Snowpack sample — Buffalo Mountain, Silverthorne, Colorado, USA (1/25/25, 10:11 AM MST)
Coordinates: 39.6222, -106.1139
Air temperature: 22 °F
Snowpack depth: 110 cm
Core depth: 20 cm
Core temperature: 48.2 °F
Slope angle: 12°, slope face: 102°
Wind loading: high
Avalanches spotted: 0
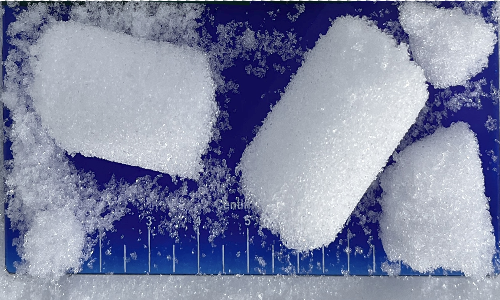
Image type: core
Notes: No avalanches nearby, collected on the outskirts of a fire break 15 meters from the treeline, on way to Buffalo and Red Mountain